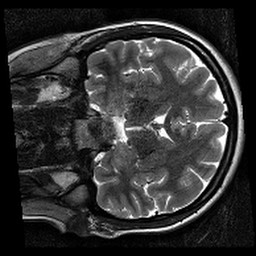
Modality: T2w
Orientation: coronal
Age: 20
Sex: female